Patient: sex M, age 62
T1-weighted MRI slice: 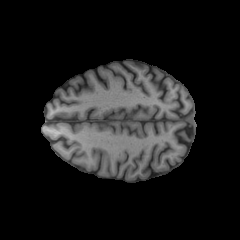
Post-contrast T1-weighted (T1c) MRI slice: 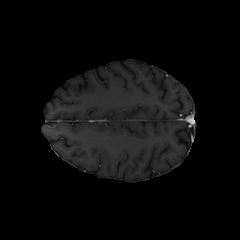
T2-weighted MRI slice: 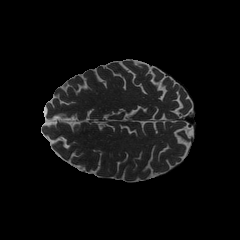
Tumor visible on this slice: no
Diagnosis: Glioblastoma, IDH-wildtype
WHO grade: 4